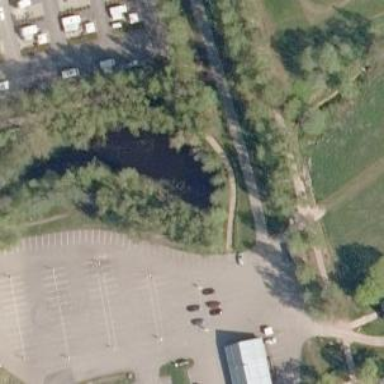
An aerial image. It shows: Footway intended for nordic skiing.